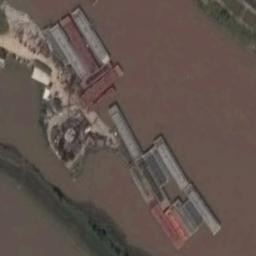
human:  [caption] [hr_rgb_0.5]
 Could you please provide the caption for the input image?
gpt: Many ships docked at the dock .

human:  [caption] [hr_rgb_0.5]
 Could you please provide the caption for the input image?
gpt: Several ships of different colors are docked at the dock and the water is yellow .

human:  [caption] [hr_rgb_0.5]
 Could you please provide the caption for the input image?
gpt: There are many buildings beside the ships .

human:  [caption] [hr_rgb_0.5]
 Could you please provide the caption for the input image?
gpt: There are some ships on the shore next to some trees .

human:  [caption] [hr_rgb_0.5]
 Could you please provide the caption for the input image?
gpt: There are several ships at the harbor beside a river .